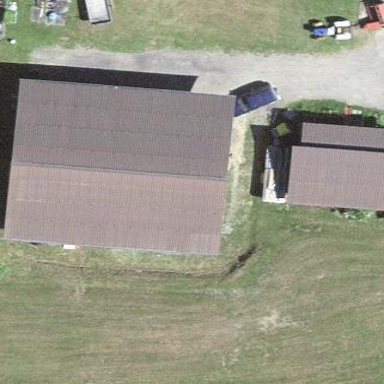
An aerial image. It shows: Shed.